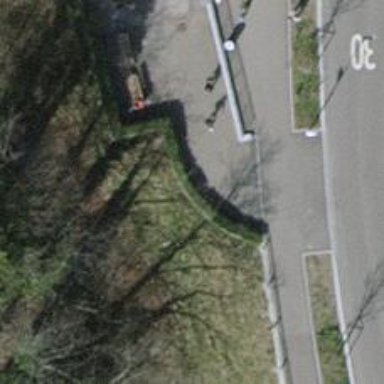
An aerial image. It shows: Hedge barrier.